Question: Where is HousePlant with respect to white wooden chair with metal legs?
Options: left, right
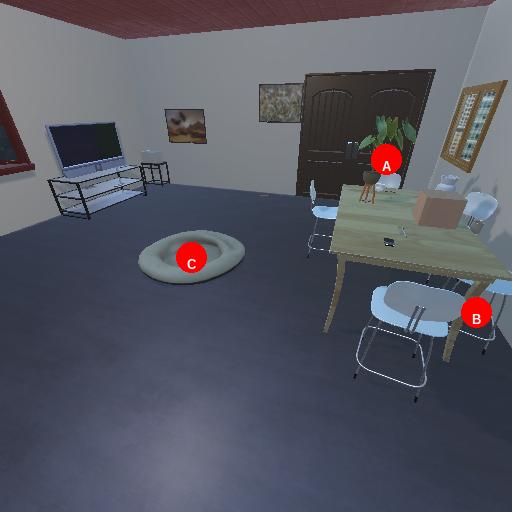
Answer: left